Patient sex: F
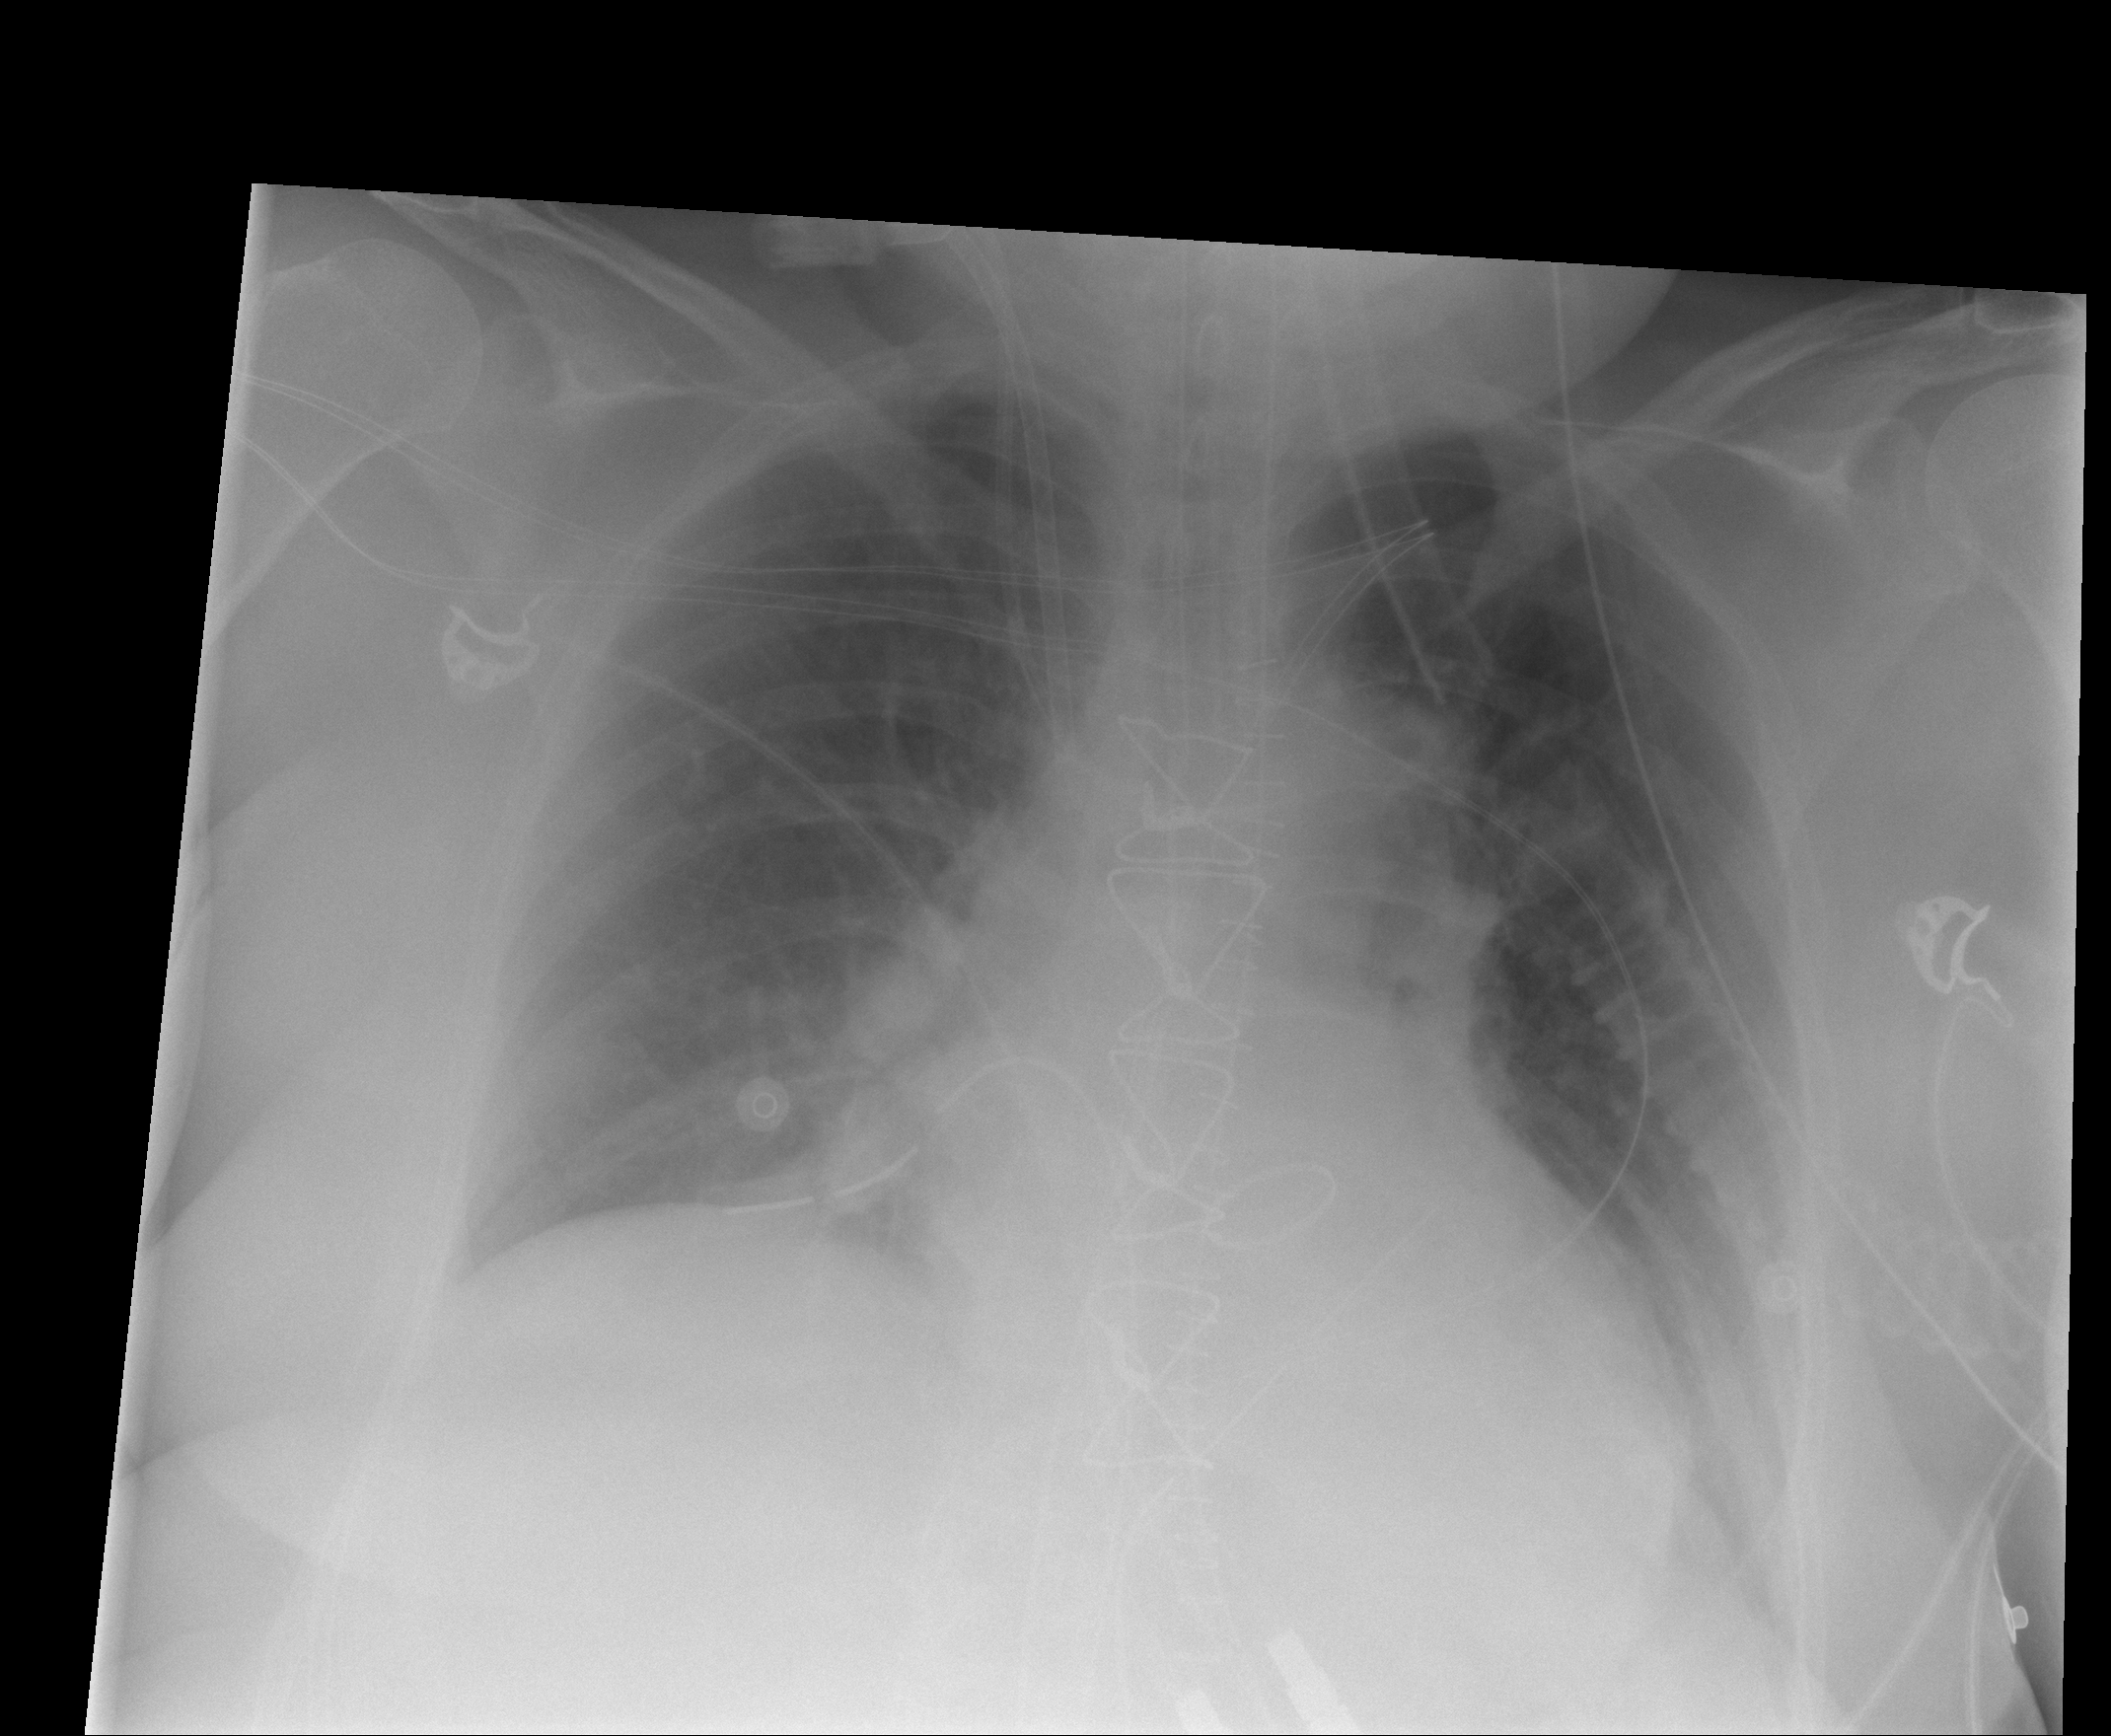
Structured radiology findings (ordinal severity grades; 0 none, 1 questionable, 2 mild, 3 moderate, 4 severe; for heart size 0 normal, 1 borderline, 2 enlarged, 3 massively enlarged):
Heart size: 0
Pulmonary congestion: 1
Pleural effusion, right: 0
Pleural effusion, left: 0
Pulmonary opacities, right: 0
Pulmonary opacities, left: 0
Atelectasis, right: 0
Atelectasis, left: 0